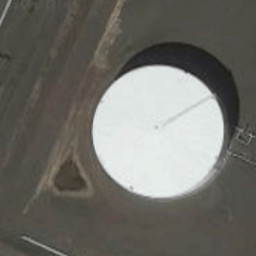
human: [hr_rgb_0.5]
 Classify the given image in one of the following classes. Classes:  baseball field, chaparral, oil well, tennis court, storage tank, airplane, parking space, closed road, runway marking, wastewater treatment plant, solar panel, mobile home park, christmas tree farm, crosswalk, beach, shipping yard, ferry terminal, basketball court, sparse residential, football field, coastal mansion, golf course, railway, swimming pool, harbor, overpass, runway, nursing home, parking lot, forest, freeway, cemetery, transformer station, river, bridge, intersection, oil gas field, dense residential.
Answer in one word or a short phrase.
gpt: storage tank